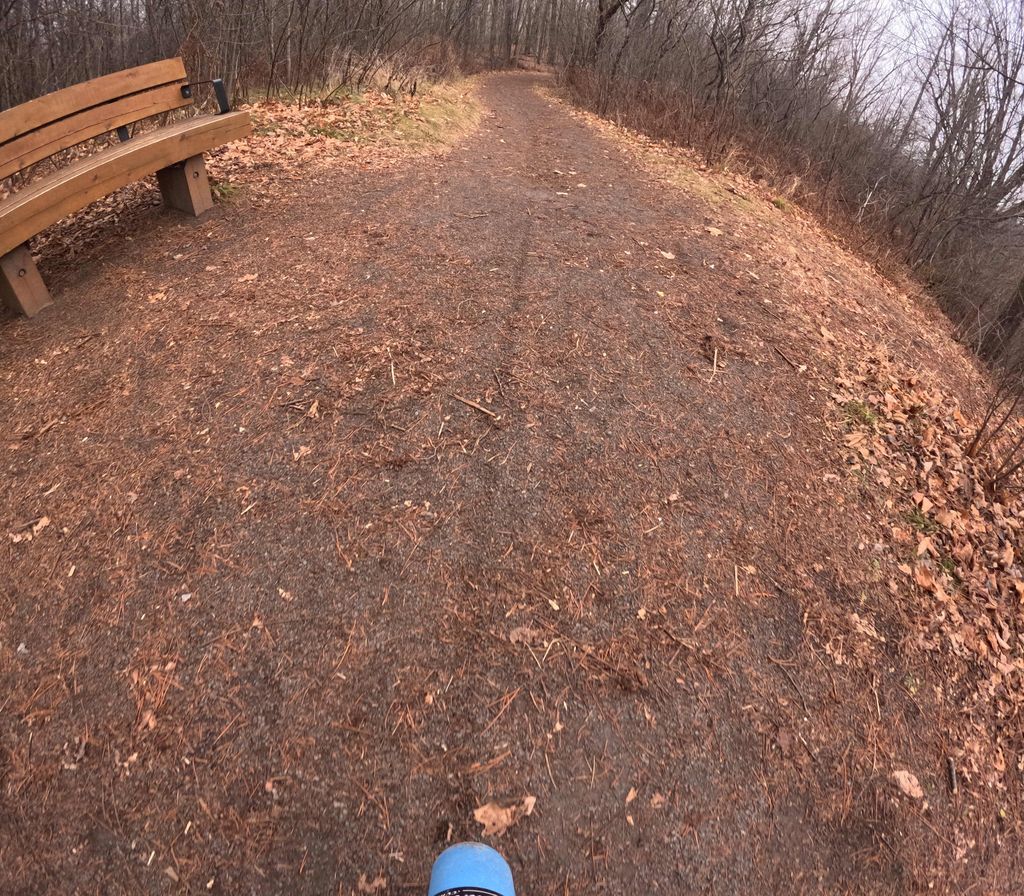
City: ottawa-gatineau